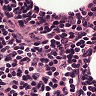
Metastatic tissue present: no